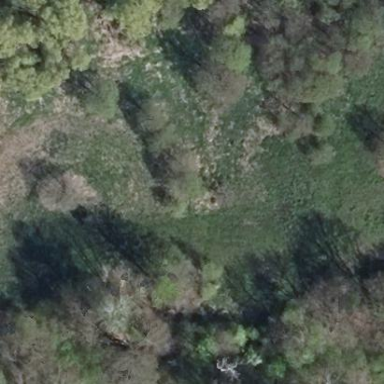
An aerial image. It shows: Beautiful wet meadow natural wetland.